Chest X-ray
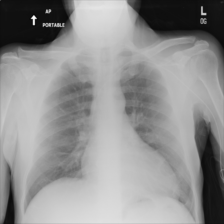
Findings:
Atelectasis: negative
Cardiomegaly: negative
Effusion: negative
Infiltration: negative
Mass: negative
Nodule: negative
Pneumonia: negative
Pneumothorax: negative
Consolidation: negative
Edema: negative
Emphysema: negative
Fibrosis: negative
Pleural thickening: negative
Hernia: negative